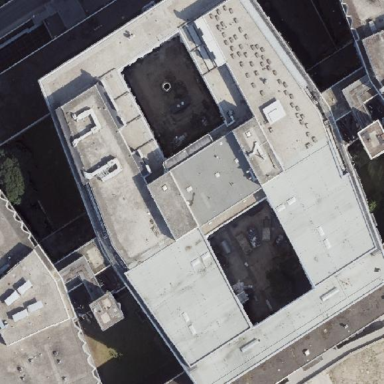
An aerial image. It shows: Part of building.